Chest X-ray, PA view. Patient: 61 years old, sex M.
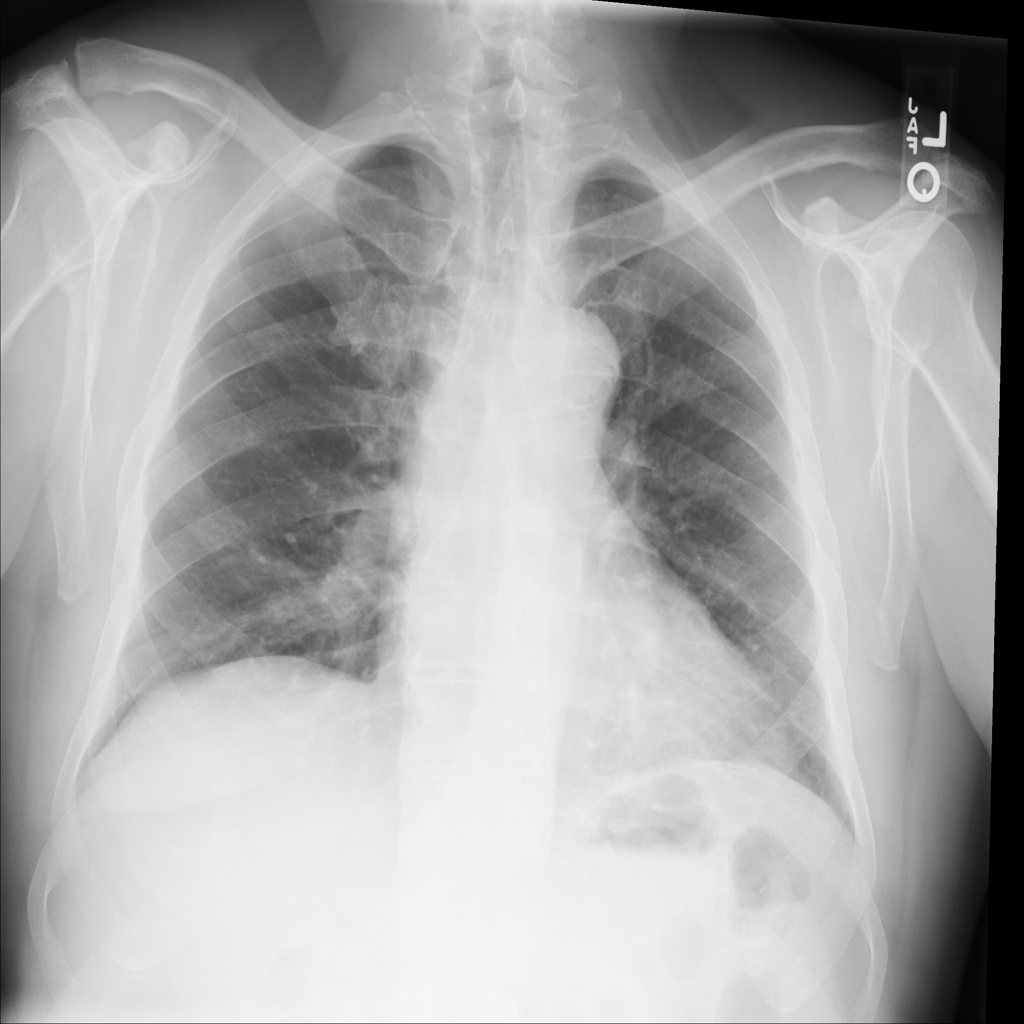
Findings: Cardiomegaly